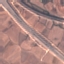
Land use / land cover class: Highway